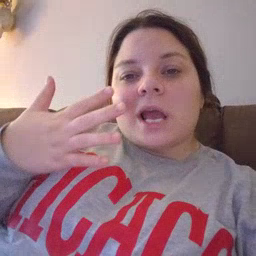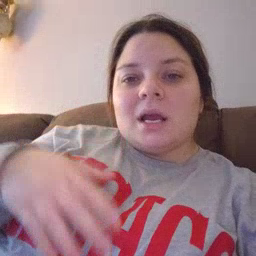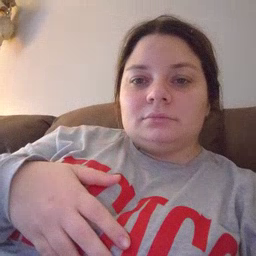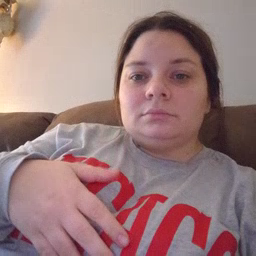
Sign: sad